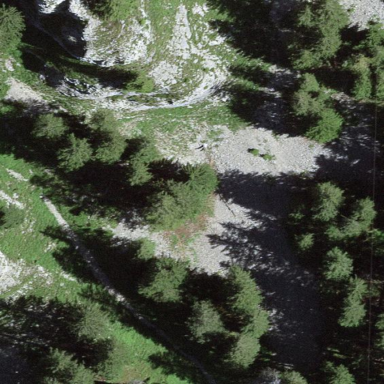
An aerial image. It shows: Natural scree.